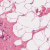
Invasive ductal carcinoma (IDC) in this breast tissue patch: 0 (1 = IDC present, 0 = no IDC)